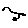
Label: bird